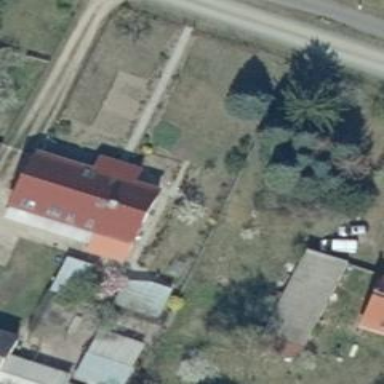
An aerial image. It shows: Flat-roofed house.